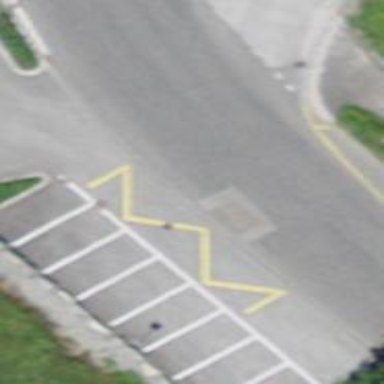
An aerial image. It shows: Public transport stop position.